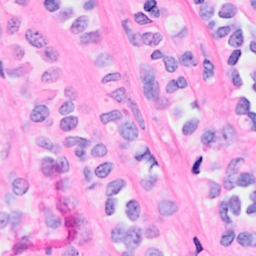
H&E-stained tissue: Breast